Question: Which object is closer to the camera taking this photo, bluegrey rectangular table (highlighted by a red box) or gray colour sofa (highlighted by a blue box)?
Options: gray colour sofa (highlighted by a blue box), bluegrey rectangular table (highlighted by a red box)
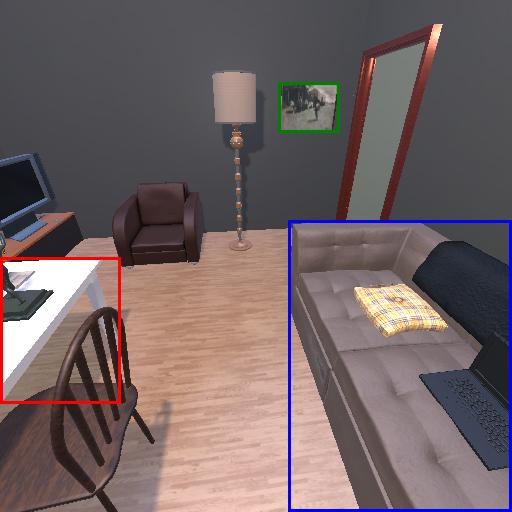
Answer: gray colour sofa (highlighted by a blue box)